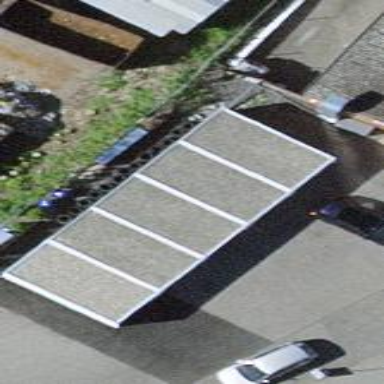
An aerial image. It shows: Group of garages.